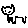
Label: cat